Question: I have a image like this:

The site is responsive. So the question below need to follow the image size on a figcaption.
I need to know if it's possible to put both icon inside de image. Both text (3 lines to the left, 3 lines to the right) and a pipe ico to divide the text using HTML/CSS.
Does anyone knows how can I do this?
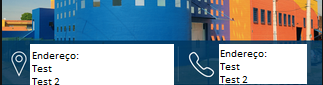
Answer: You could make it also responsive like this:
<URL>
'''
<div class="container">
<div class="panel">
<img src="http://placehold.it/350x150/FFF/000" />
<div class="panel-body">
<div class="left"><img src="http://placehold.it/50x50/AEA/000" />
<div class="box-text">
<h2>Endereco</h2>
<h2>Test1</h2>
<h2>Test2</h2>
</div>
</div>
<div class="right">
<img src="http://placehold.it/50x50/AEA/000" />
<div class="box-text">
<h2>Endereco</h2>
<h2>Test1</h2>
<h2>Test2</h2>
</div>
</div>
</div>
</div>
</div>
'''
'''
*, *:before, *:after {
-moz-box-sizing: border-box; -webkit-box-sizing: border-box; box-sizing: border-box;
}
html,body{height:100%;}
img{width:100%;height:auto;}
.container{height:100%;}
.panel {
position:relative;
top:0;
left:0;
z-index:1;
width: 100%;
height: 100%;
min-height:100%;
}
.panel-body {
height: 50%;
width:100%;
position:absolute;
bottom:0;
left:0;
z-index:2;
background:red;
}
.left,.right{
width:50%;
display:inline-block;
height:100%;
float:left;
}
.left img,.right img{
width:40%;
height:100%;
float:left;
}
.box-text{float:left;}
'''